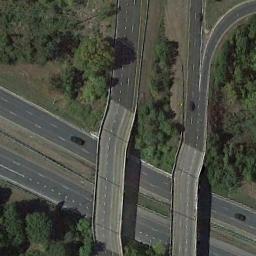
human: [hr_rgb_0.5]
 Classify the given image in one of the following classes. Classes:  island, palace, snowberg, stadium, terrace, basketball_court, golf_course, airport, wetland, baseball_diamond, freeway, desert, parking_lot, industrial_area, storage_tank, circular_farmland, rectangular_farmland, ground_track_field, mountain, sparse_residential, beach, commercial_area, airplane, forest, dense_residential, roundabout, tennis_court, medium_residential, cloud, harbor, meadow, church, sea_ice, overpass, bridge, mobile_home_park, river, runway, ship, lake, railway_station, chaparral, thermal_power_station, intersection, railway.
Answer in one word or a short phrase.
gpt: overpass